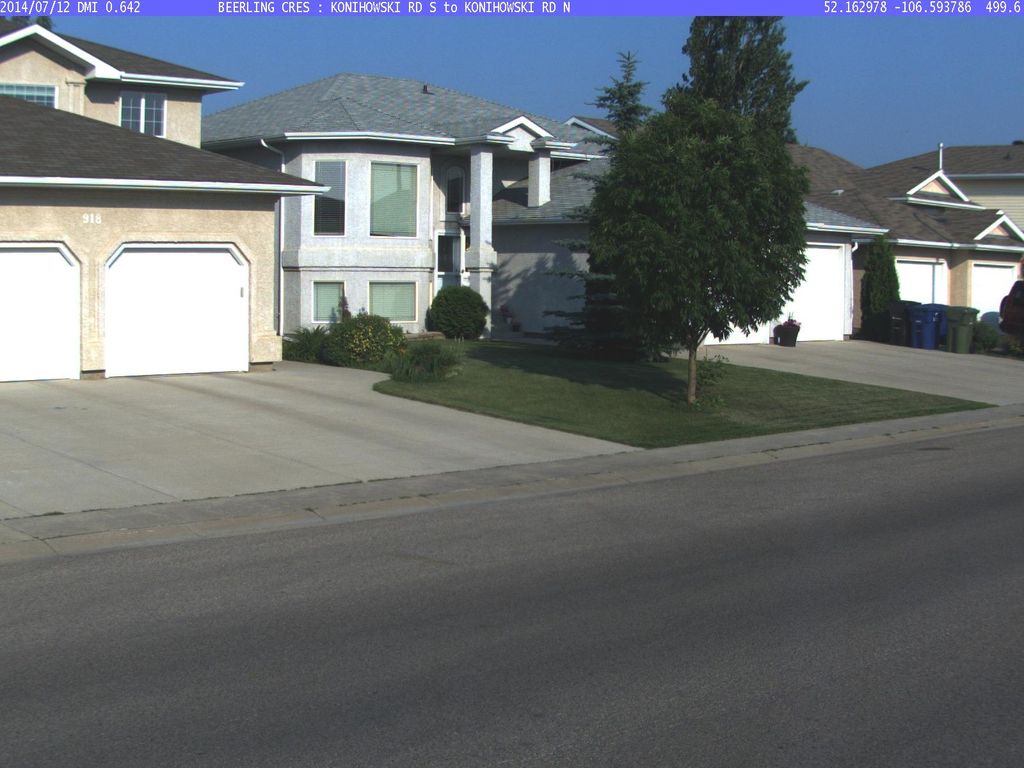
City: saskatoon